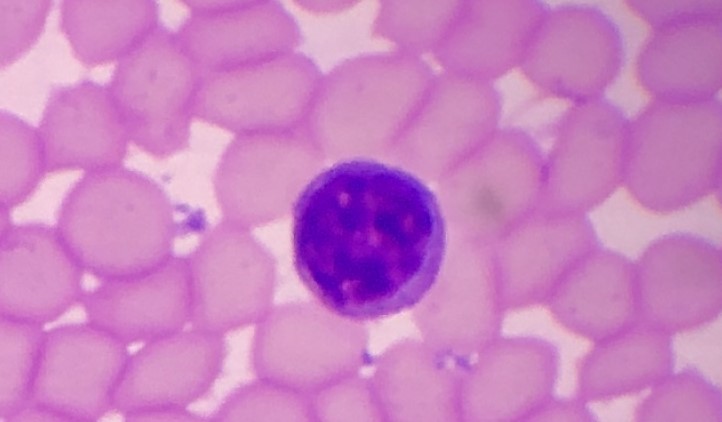
White blood cell type: Lymphocyte